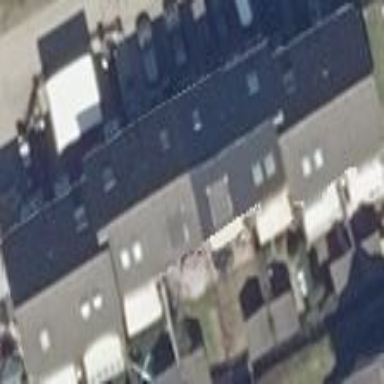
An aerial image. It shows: Terrace building with gabled roof.